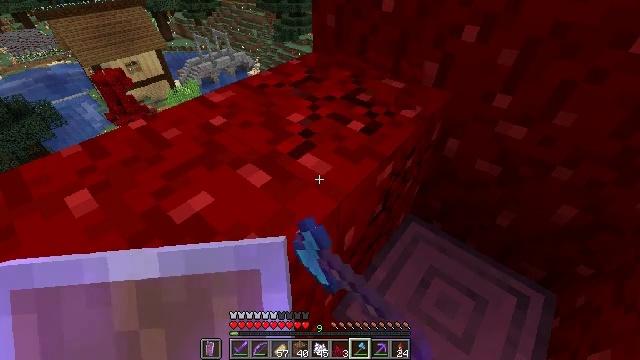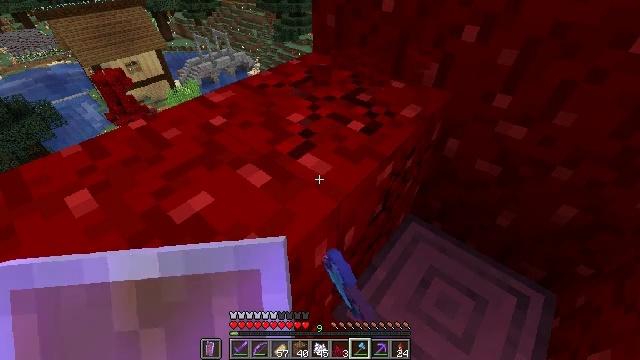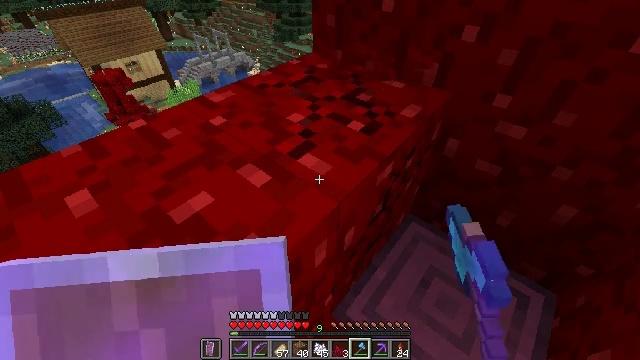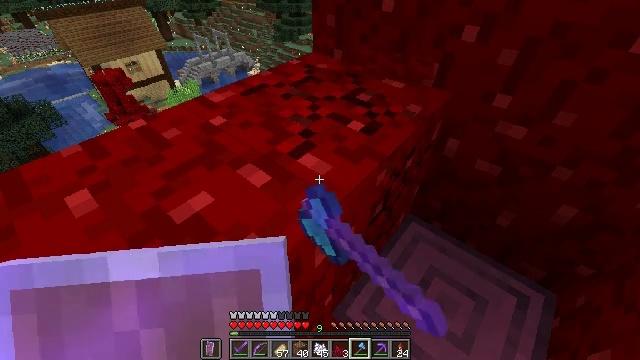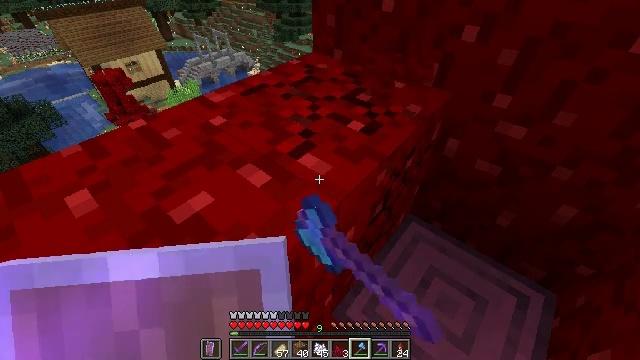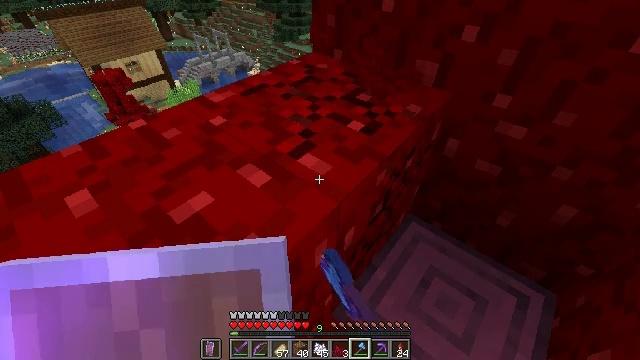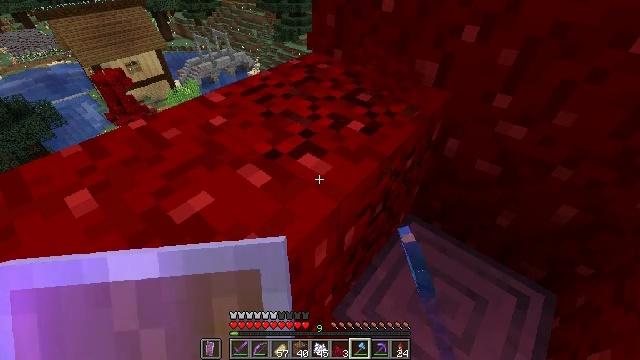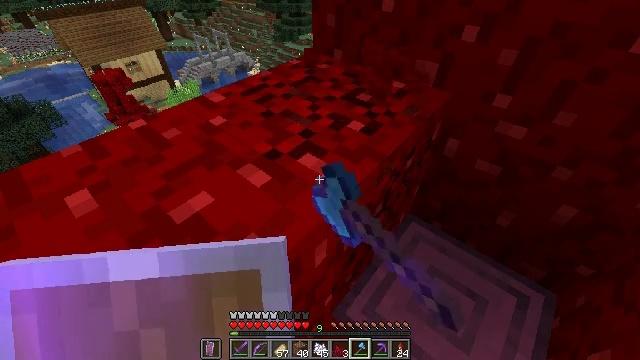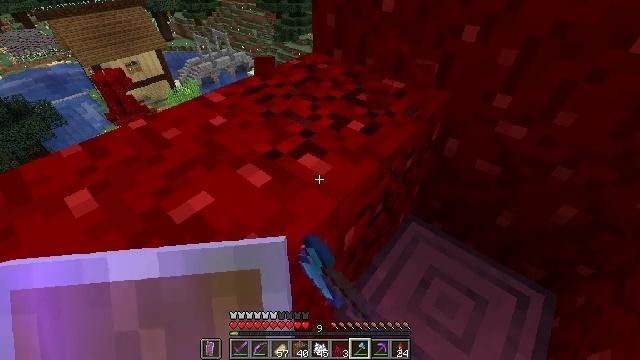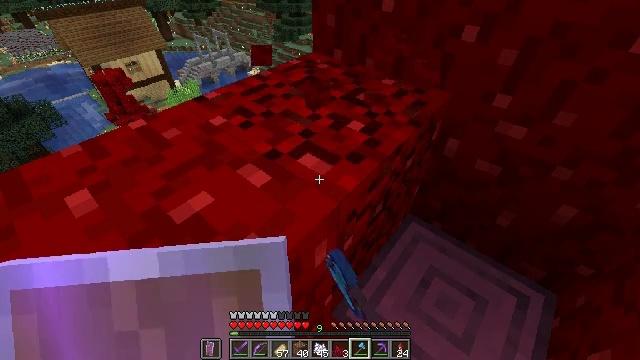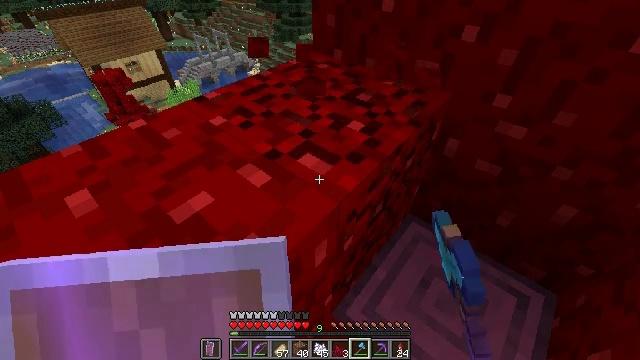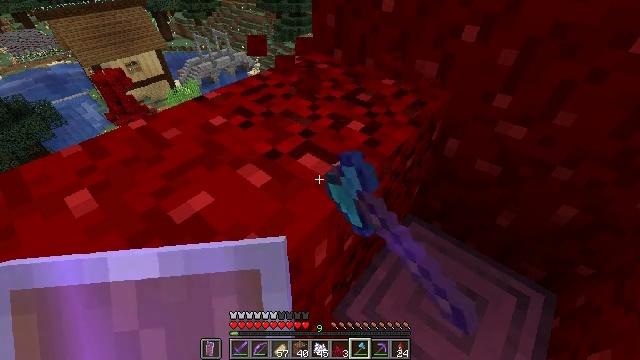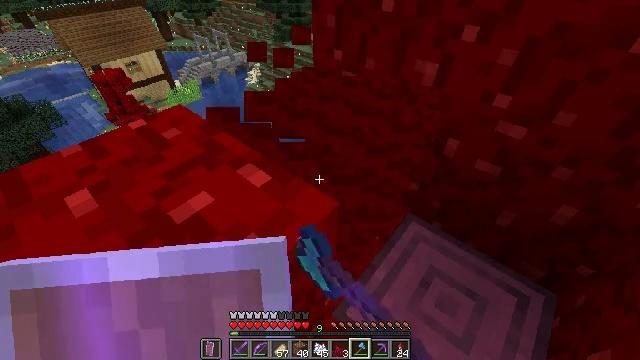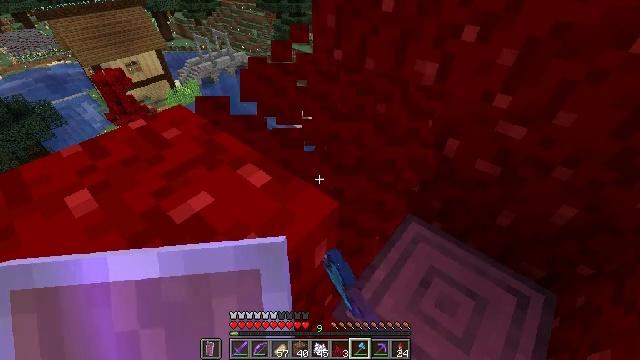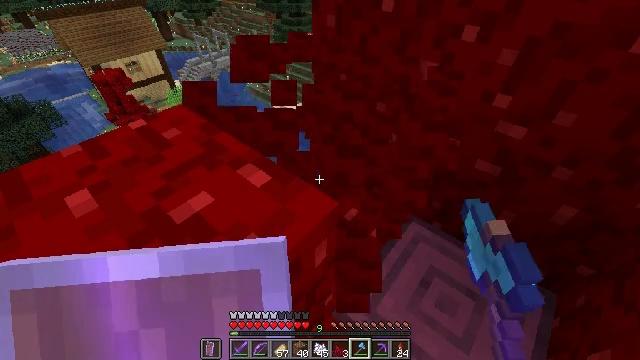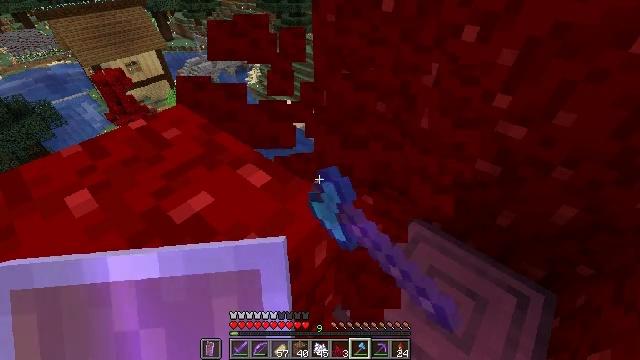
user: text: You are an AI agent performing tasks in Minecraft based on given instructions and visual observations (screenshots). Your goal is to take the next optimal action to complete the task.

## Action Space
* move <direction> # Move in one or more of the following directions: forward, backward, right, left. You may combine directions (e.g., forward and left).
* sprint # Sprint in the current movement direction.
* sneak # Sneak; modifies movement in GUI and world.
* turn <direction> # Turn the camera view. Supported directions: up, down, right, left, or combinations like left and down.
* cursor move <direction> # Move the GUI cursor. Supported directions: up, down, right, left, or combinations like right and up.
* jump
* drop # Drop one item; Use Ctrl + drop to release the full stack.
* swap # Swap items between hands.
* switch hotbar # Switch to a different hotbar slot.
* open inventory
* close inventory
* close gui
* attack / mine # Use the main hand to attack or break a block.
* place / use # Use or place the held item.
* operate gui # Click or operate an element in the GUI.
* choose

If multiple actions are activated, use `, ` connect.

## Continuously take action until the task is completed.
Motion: motion action
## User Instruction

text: Gather the nether wart block from a crimson forest.
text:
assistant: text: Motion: attack / mine
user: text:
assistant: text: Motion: attack / mine
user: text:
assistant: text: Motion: attack / mine
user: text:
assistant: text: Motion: attack / mine
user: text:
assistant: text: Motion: attack / mine
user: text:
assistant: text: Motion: attack / mine
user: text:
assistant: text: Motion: attack / mine
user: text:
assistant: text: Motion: attack / mine
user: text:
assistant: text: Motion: attack / mine
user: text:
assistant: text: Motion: attack / mine
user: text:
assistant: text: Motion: attack / mine
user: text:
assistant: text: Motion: attack / mine
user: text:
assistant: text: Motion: attack / mine
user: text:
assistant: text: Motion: attack / mine
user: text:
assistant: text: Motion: attack / mine
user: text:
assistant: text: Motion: attack / mine
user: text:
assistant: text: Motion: attack / mine
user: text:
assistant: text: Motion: attack / mine
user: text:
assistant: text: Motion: attack / mine
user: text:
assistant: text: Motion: attack / mine
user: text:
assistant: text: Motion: turn left and down, attack / mine
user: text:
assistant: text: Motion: turn left and down, attack / mine
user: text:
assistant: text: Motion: turn left and down, attack / mine
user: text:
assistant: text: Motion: turn left, attack / mine
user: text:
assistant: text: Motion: attack / mine
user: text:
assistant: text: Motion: attack / mine
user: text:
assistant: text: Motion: attack / mine
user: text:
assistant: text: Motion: attack / mine
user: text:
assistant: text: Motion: attack / mine
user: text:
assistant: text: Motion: attack / mine